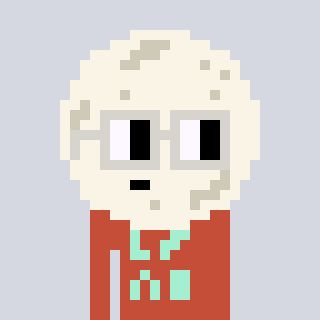
a pixel art character with square light gray glasses, a moon-shaped head and a rust-colored body on a cool background